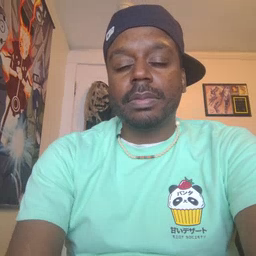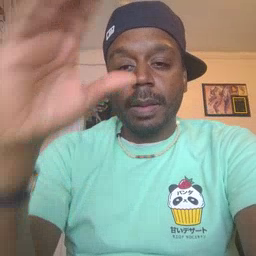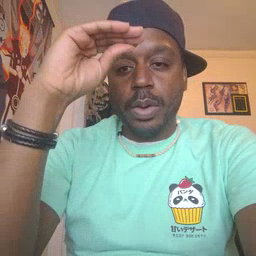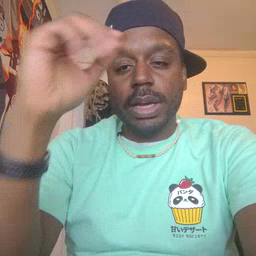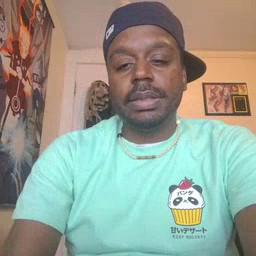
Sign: boy